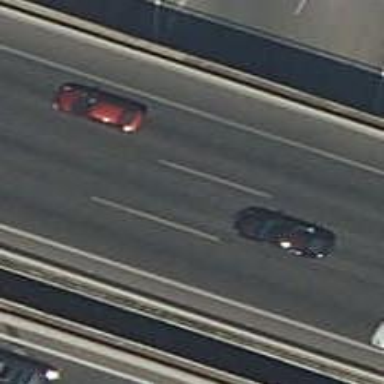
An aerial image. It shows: Motorway bridge with asphalt surface.